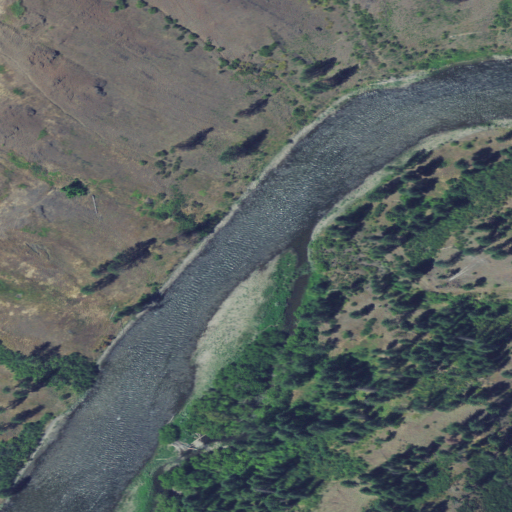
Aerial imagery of valley in Oregon named Ward Canyon containing evergreen forest, grassland, open water, shrub, and woody wetlands